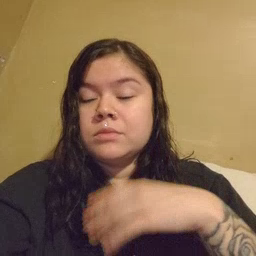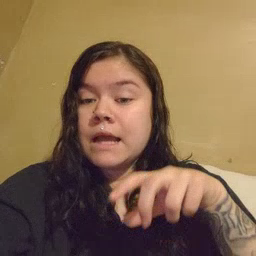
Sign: stairs